Interaction volume radius: 10 \u00c5
Interaction volume height: 15 \u00c5
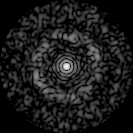
Disorder parameter: 0.8324